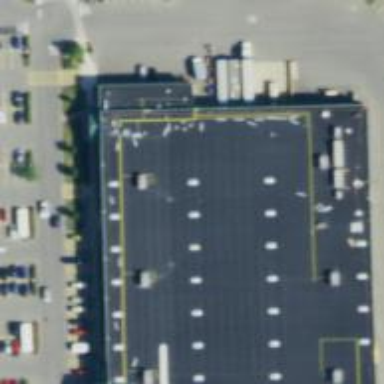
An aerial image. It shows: Retail building with wholesale shop.